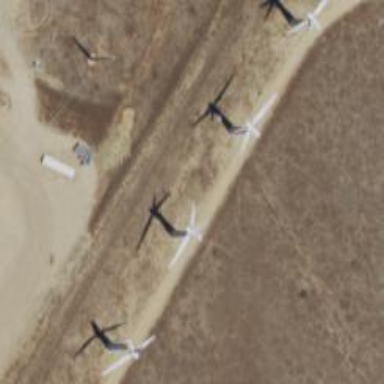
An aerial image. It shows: Wind power generator employing wind turbines.